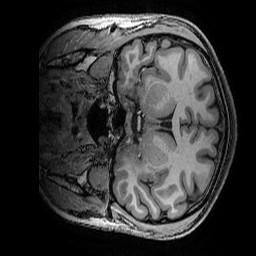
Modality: T1w
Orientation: coronal
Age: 22
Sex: female
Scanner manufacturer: ge
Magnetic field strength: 3 T
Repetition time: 0.007 s
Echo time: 0.00342 s